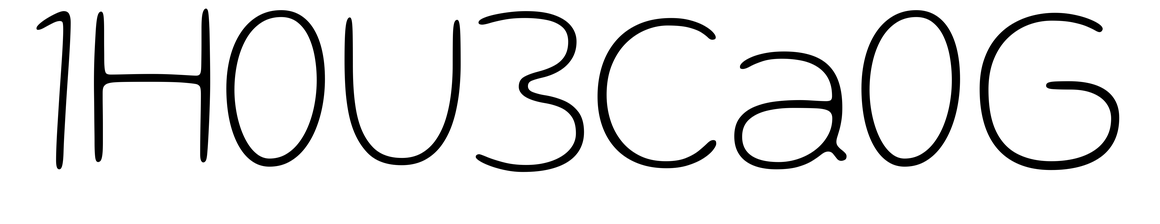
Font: Gluten_Thin